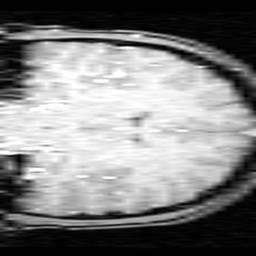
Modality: inplaneT1
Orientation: coronal
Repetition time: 0.2 s
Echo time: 0.0036 s